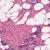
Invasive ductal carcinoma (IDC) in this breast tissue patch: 1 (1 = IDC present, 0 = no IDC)